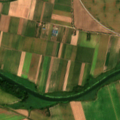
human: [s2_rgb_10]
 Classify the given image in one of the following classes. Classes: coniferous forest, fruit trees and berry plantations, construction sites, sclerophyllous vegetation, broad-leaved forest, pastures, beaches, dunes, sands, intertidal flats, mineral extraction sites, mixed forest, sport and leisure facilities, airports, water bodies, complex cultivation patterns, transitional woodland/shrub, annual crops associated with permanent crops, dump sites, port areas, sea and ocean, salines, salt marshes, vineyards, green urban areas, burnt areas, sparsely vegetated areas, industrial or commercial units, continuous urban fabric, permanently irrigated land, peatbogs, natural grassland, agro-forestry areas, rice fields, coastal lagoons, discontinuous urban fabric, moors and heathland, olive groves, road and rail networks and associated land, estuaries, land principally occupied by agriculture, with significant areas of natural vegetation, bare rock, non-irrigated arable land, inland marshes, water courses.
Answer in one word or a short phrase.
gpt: industrial or commercial units, non-irrigated arable land, water courses